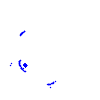
Particle: kaon